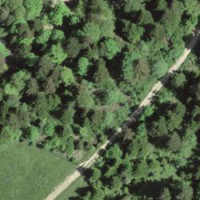
EUNIS habitat code: 44
Species observed at this site:
Succisa pratensis